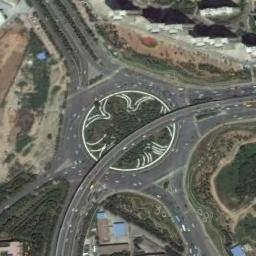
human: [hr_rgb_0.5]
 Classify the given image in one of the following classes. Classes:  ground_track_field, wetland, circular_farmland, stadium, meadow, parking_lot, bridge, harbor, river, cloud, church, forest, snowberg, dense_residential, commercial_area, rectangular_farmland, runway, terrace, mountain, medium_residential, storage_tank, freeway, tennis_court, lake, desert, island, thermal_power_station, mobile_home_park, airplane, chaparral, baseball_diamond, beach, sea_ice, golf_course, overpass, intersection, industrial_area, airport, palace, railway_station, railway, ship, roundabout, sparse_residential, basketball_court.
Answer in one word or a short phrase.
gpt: roundabout